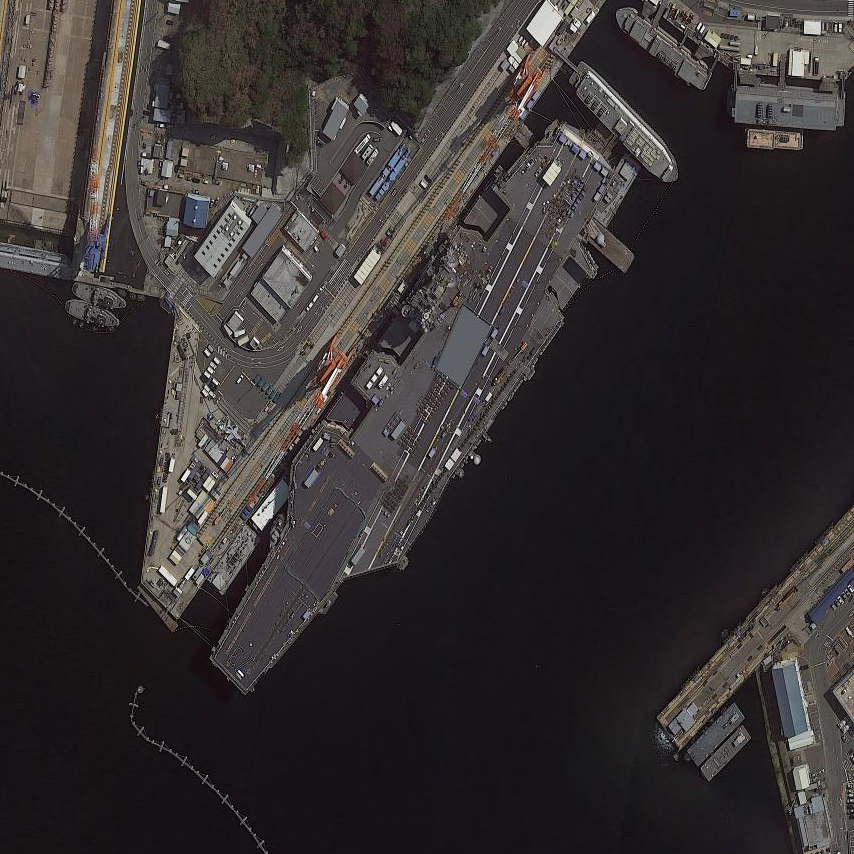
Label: aircraft_carrier